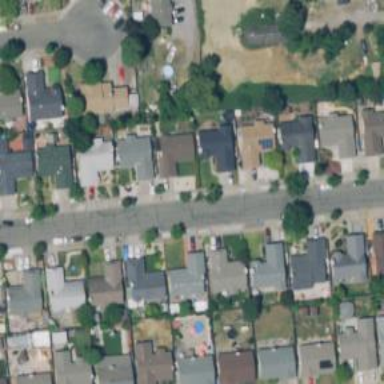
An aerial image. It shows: Sidewalk.